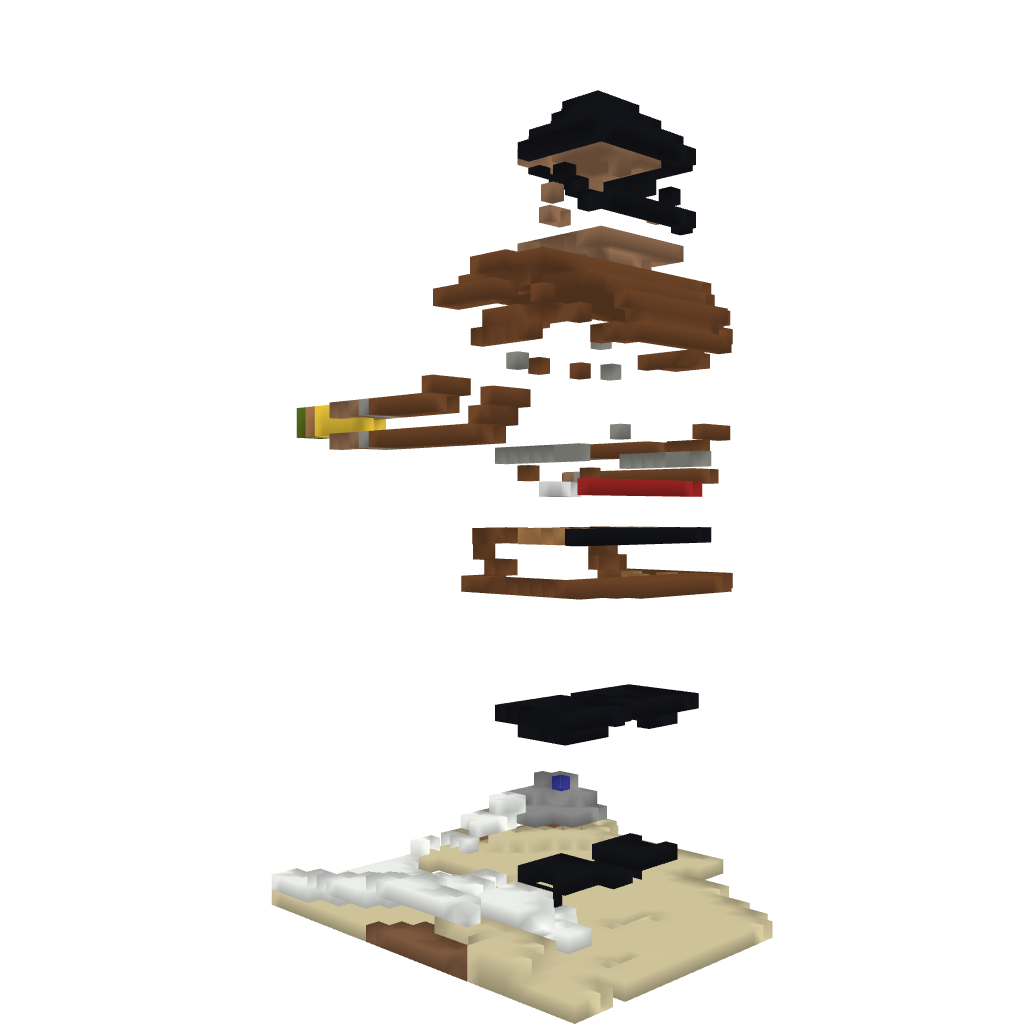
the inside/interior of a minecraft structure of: Dr Who